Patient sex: M
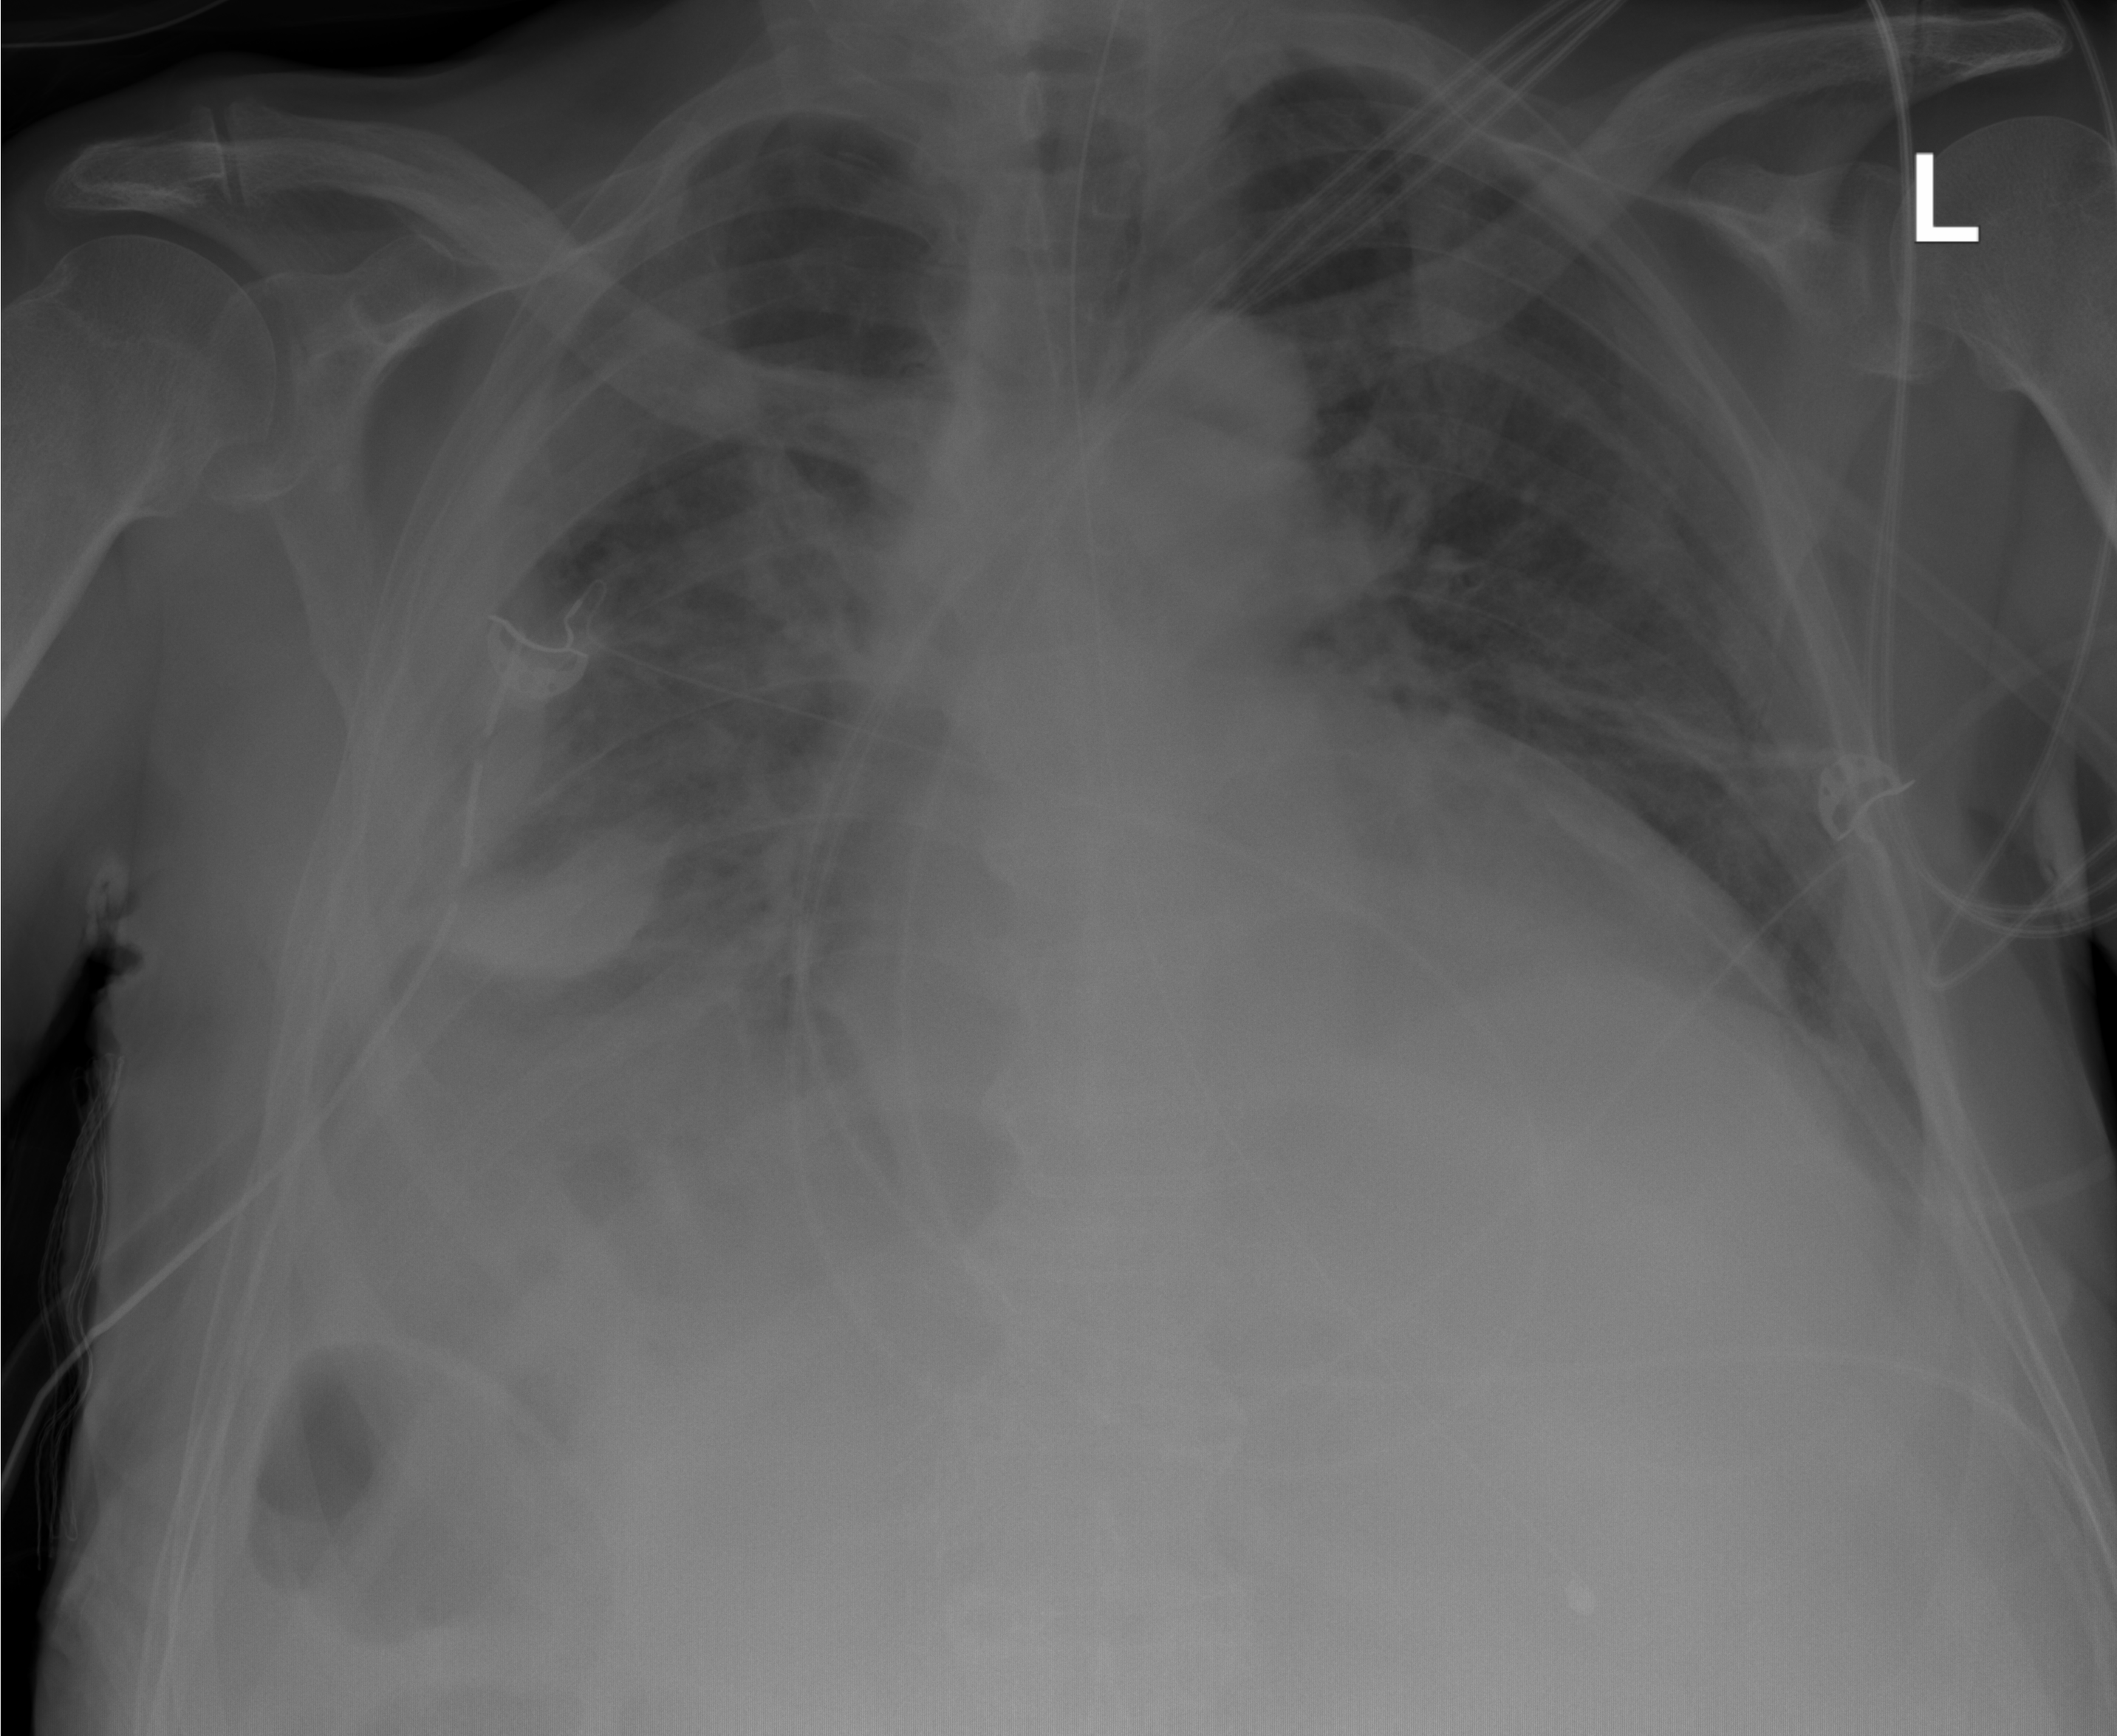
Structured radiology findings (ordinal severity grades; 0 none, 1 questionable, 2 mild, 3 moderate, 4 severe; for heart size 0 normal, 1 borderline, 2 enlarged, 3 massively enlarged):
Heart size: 2
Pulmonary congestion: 1
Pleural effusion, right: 2
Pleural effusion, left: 0
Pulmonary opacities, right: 1
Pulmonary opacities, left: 1
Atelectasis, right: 3
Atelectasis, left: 2